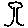
Label: tree